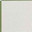
Piece: xx